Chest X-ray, PA view. Patient: 43 years old, sex F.
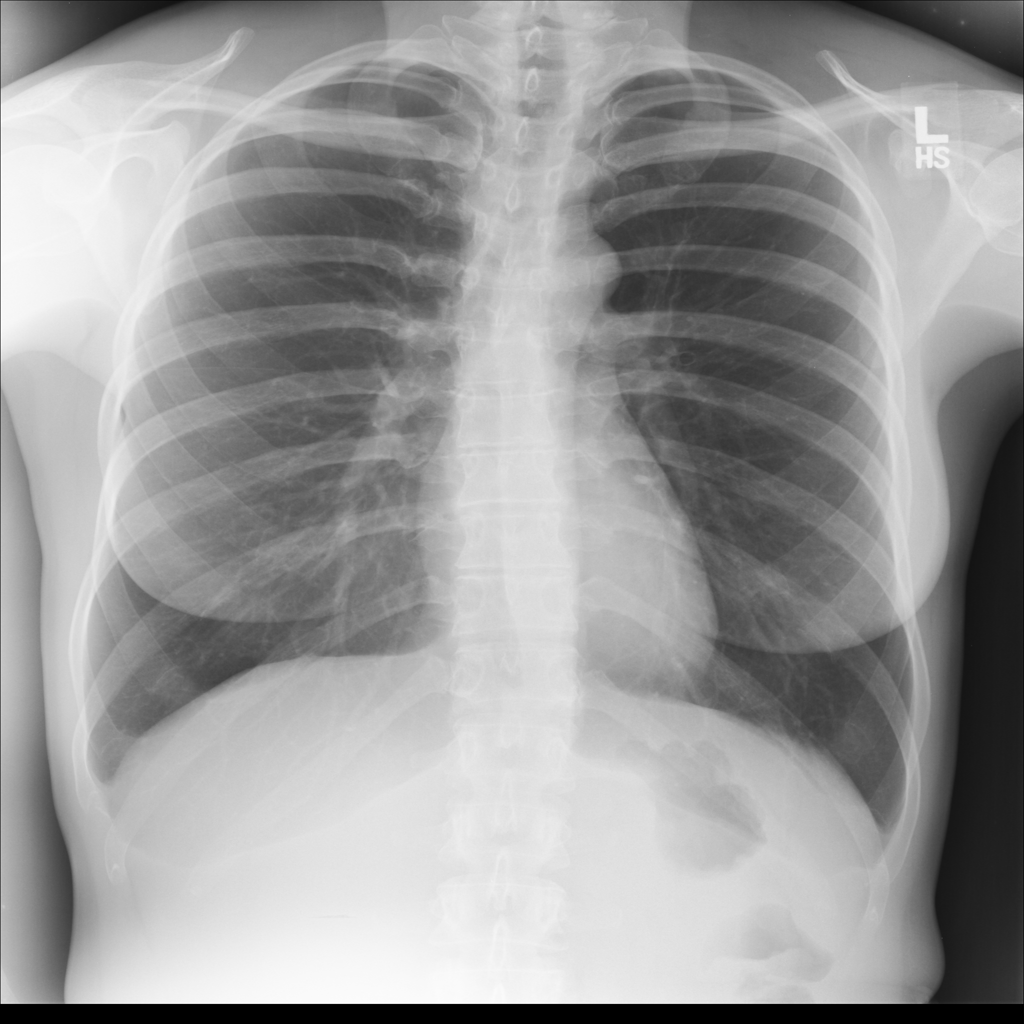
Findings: No Finding